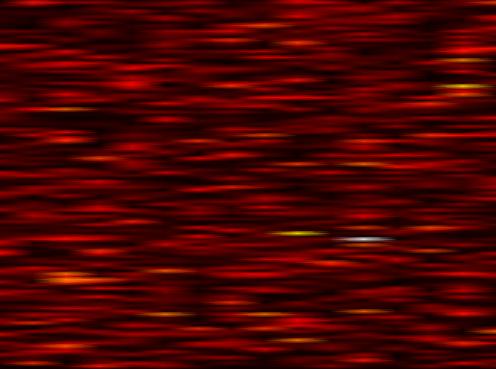
Label: OFDM